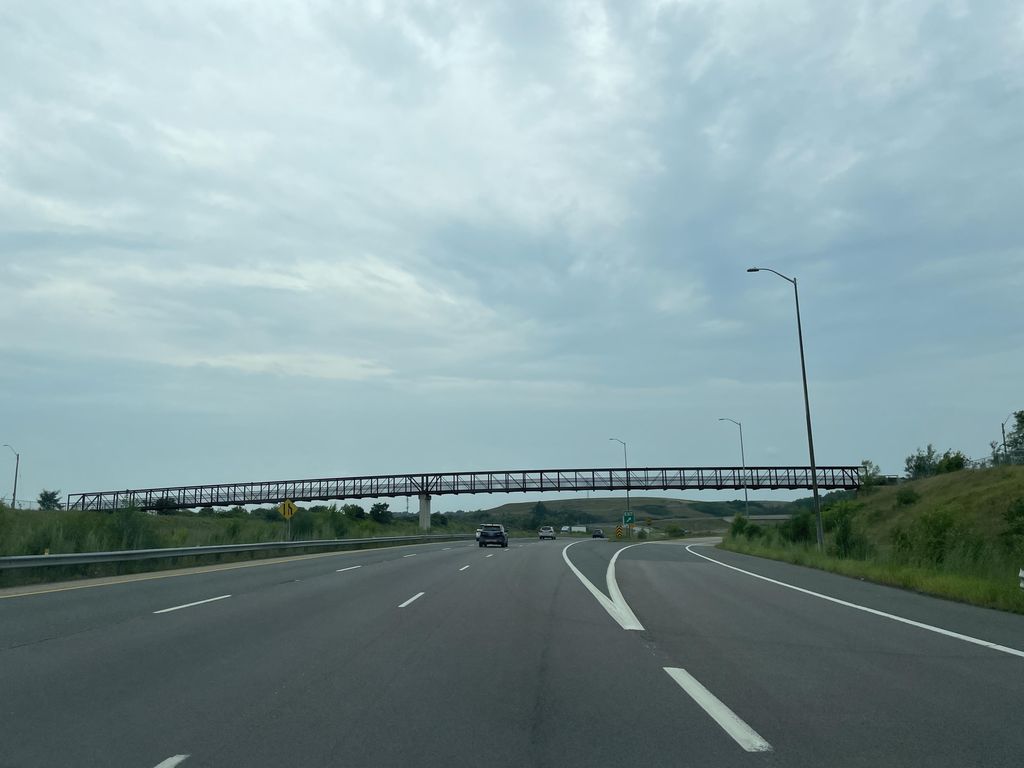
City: hamilton